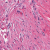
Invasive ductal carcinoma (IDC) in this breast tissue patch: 0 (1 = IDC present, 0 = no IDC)